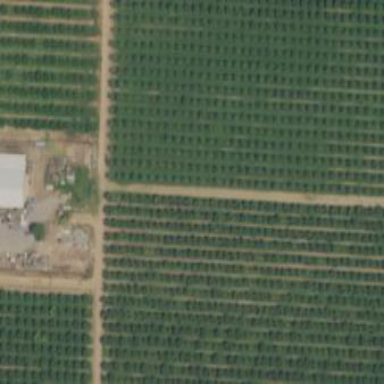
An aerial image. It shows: Orchard.